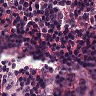
Metastatic tissue present: no